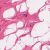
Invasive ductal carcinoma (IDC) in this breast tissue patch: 0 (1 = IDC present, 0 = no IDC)